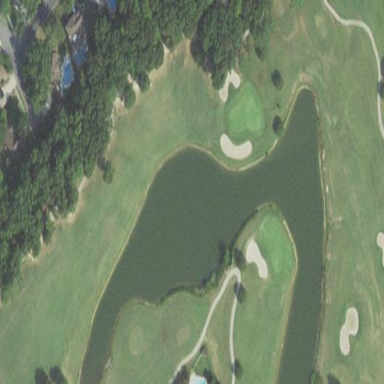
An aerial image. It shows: Scenic view of water hazard on golf course. The natural water feature adds beauty to the landscape.